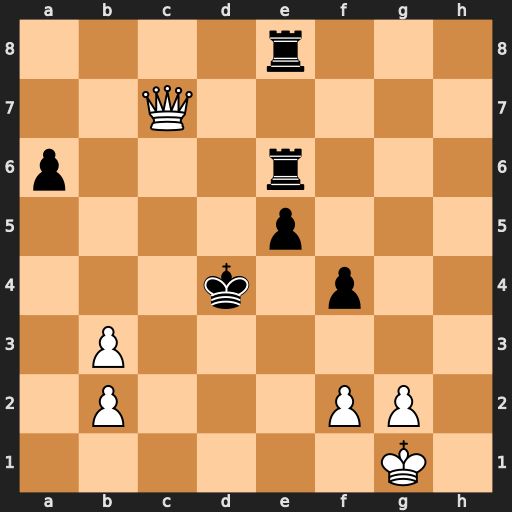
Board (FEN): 4r3/2Q5/p3r3/4p3/3k1p2/1P6/1P3PP1/6K1
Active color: w
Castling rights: -
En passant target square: -
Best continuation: Qc4#